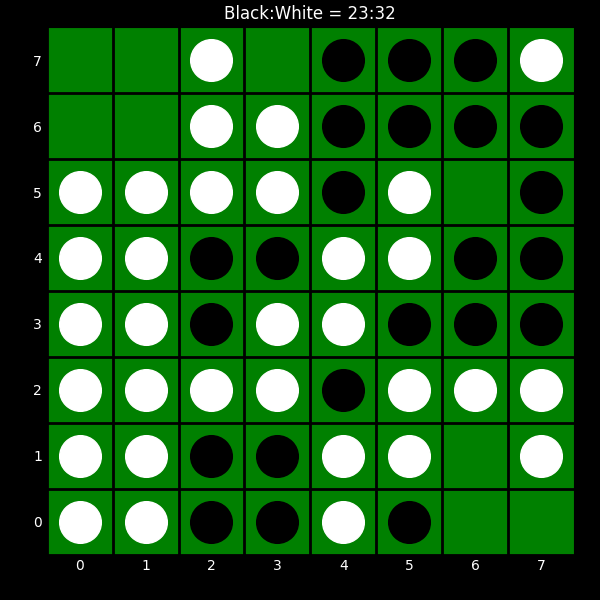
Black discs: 23
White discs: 32